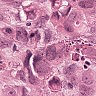
Metastatic tissue present: yes